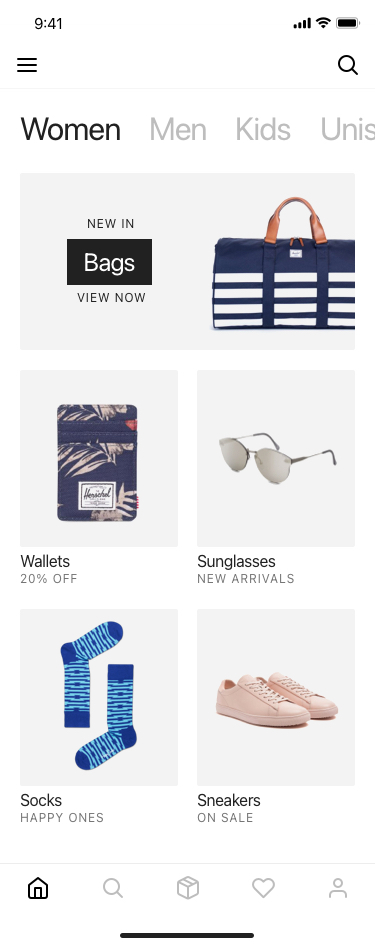
Text in this UI design:
ON SALE
Sneakers
HAPPY ONES
Socks
NEW ARRIVALS
Sunglasses
20% OFF
Wallets
Bags
NEW IN
VIEW NOW
Women
Men
Kids
Unisex